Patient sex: F
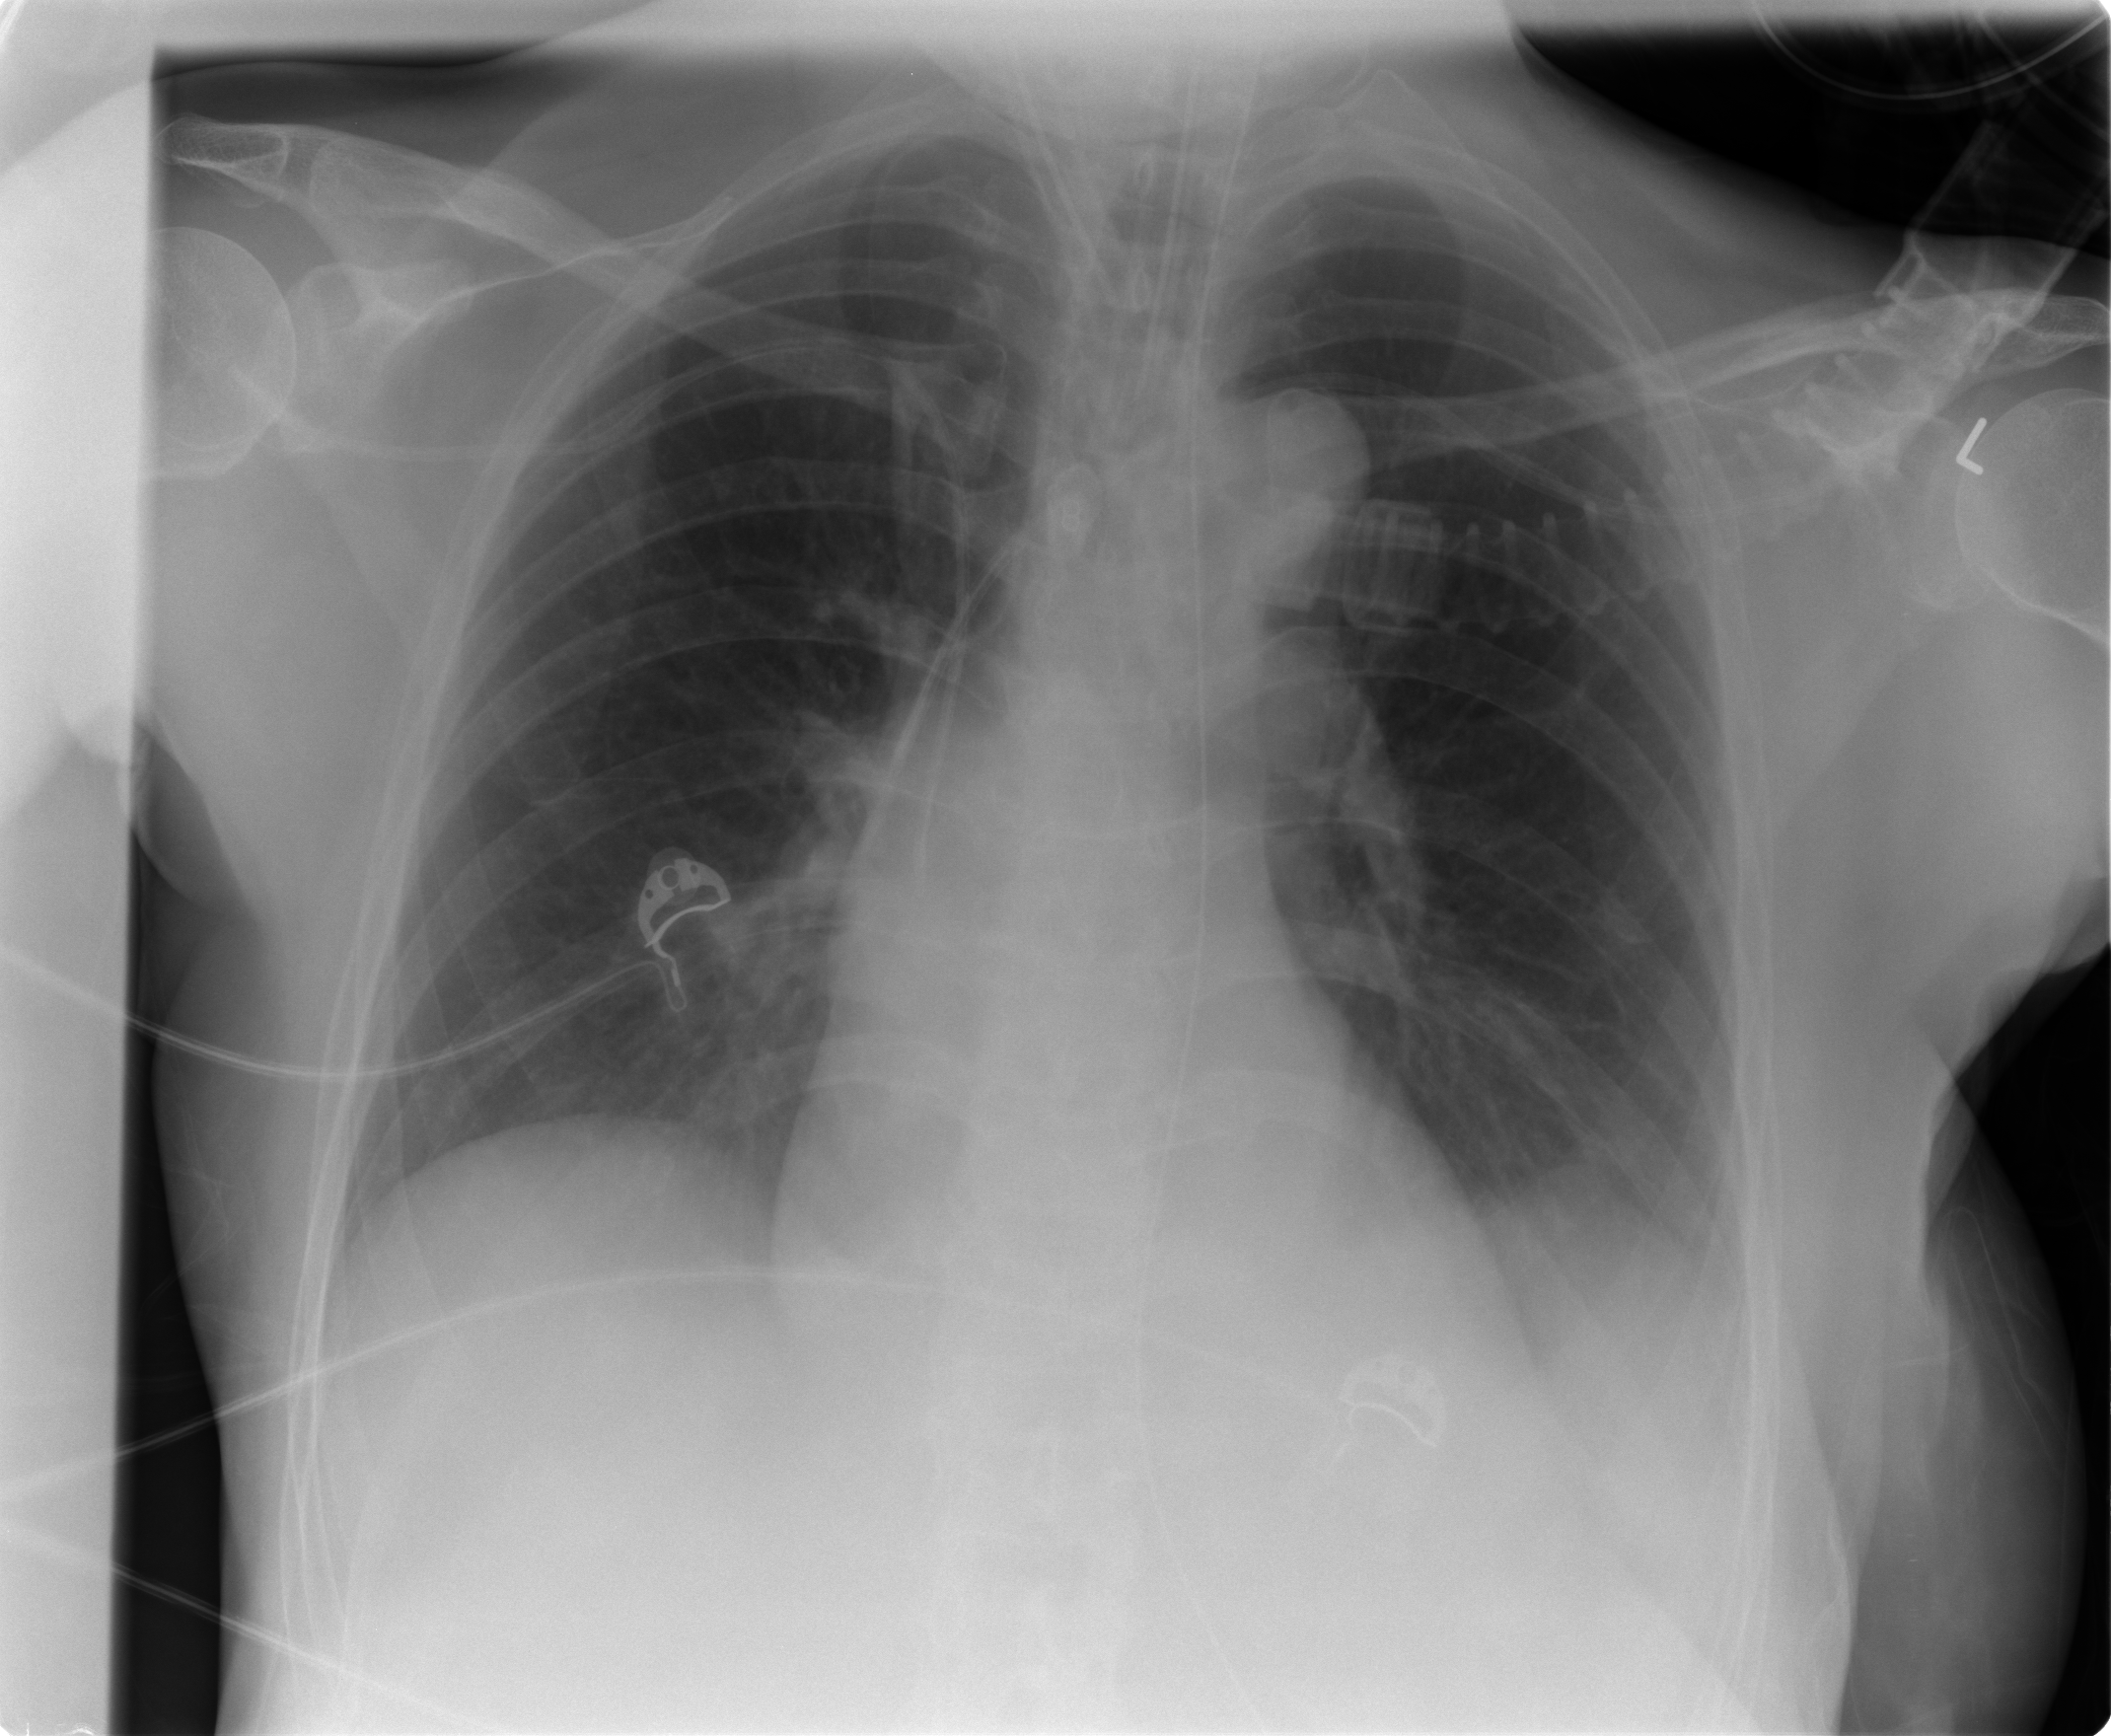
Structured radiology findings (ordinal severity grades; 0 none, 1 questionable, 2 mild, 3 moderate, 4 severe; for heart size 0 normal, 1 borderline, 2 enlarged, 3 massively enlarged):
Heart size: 0
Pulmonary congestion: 0
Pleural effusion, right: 0
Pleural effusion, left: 1
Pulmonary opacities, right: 0
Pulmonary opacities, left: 0
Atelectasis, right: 0
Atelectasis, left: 0